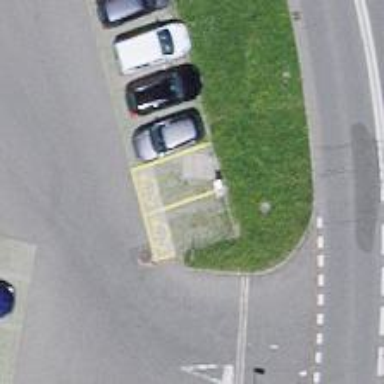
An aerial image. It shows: Charging station.